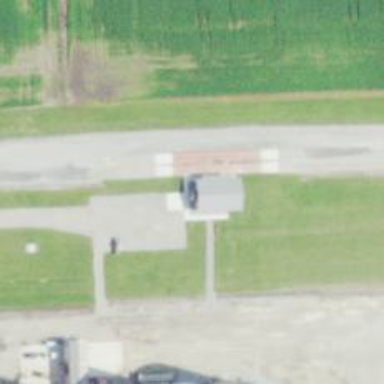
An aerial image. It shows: Weighbridge facility.